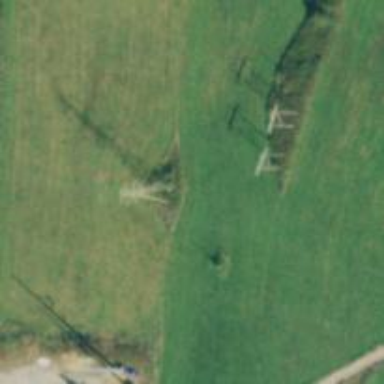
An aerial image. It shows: Lattice structure tower used for power transmission.